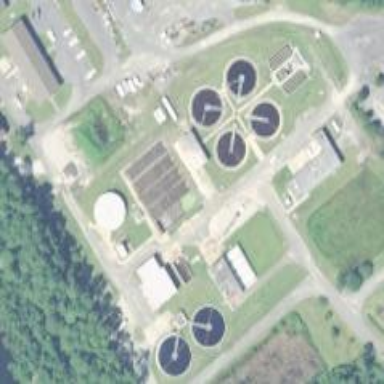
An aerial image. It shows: View of wastewater plant.